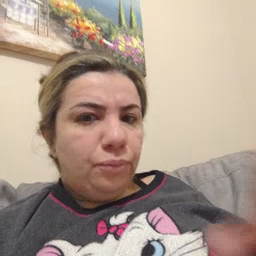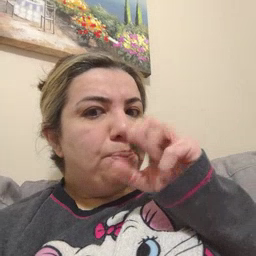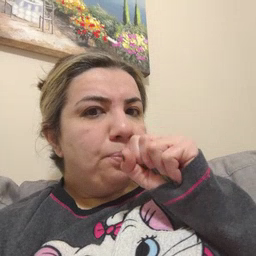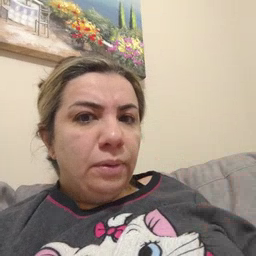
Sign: orange